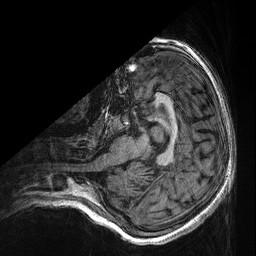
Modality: T1w
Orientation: axial
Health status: healthy
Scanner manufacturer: siemens
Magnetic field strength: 3 T
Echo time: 0.00298 s